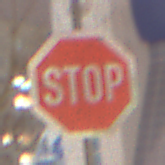
Verkehrszeichen: Stop
Umgebung: Outdoor, Urban
Tageszeit: Night
Wetter: Overcast
Licht: Artificial
Jahreszeit: Winter
Kontrast: MediumContrast